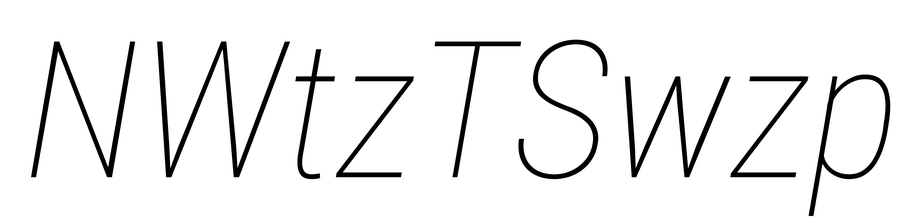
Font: Roboto-Italic_Condensed_Thin_Italic